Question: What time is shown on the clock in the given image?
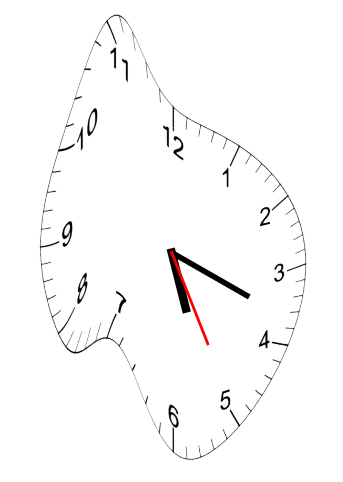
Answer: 05:18:25